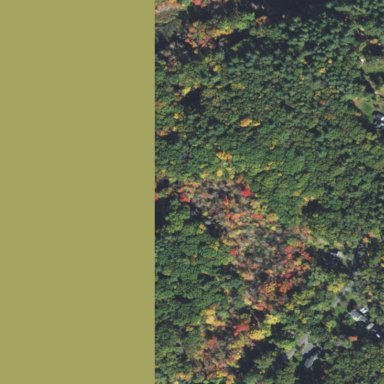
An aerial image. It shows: Forest area.